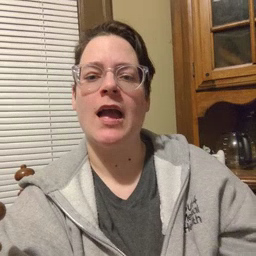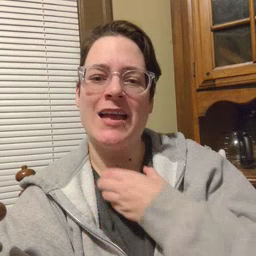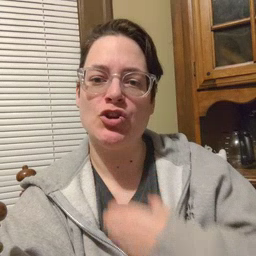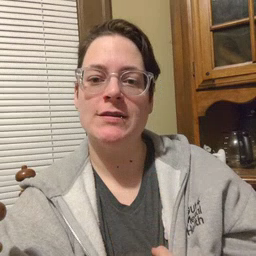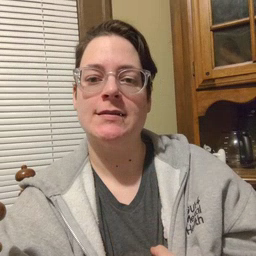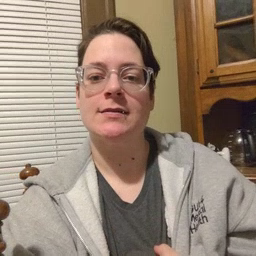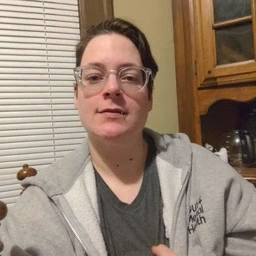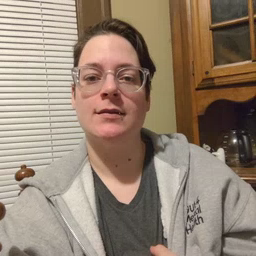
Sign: hungry